Aerial crown-view tile of a tropical tree (Barro Colorado Island, Panama), acquired 20240813:
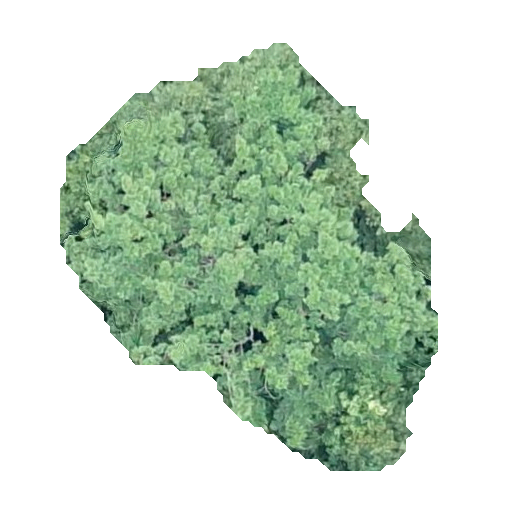
Species: Simarouba amara
GBIF accepted scientific name: Simarouba amara
Crown area: 158.215 m²